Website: apple
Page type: billing-address
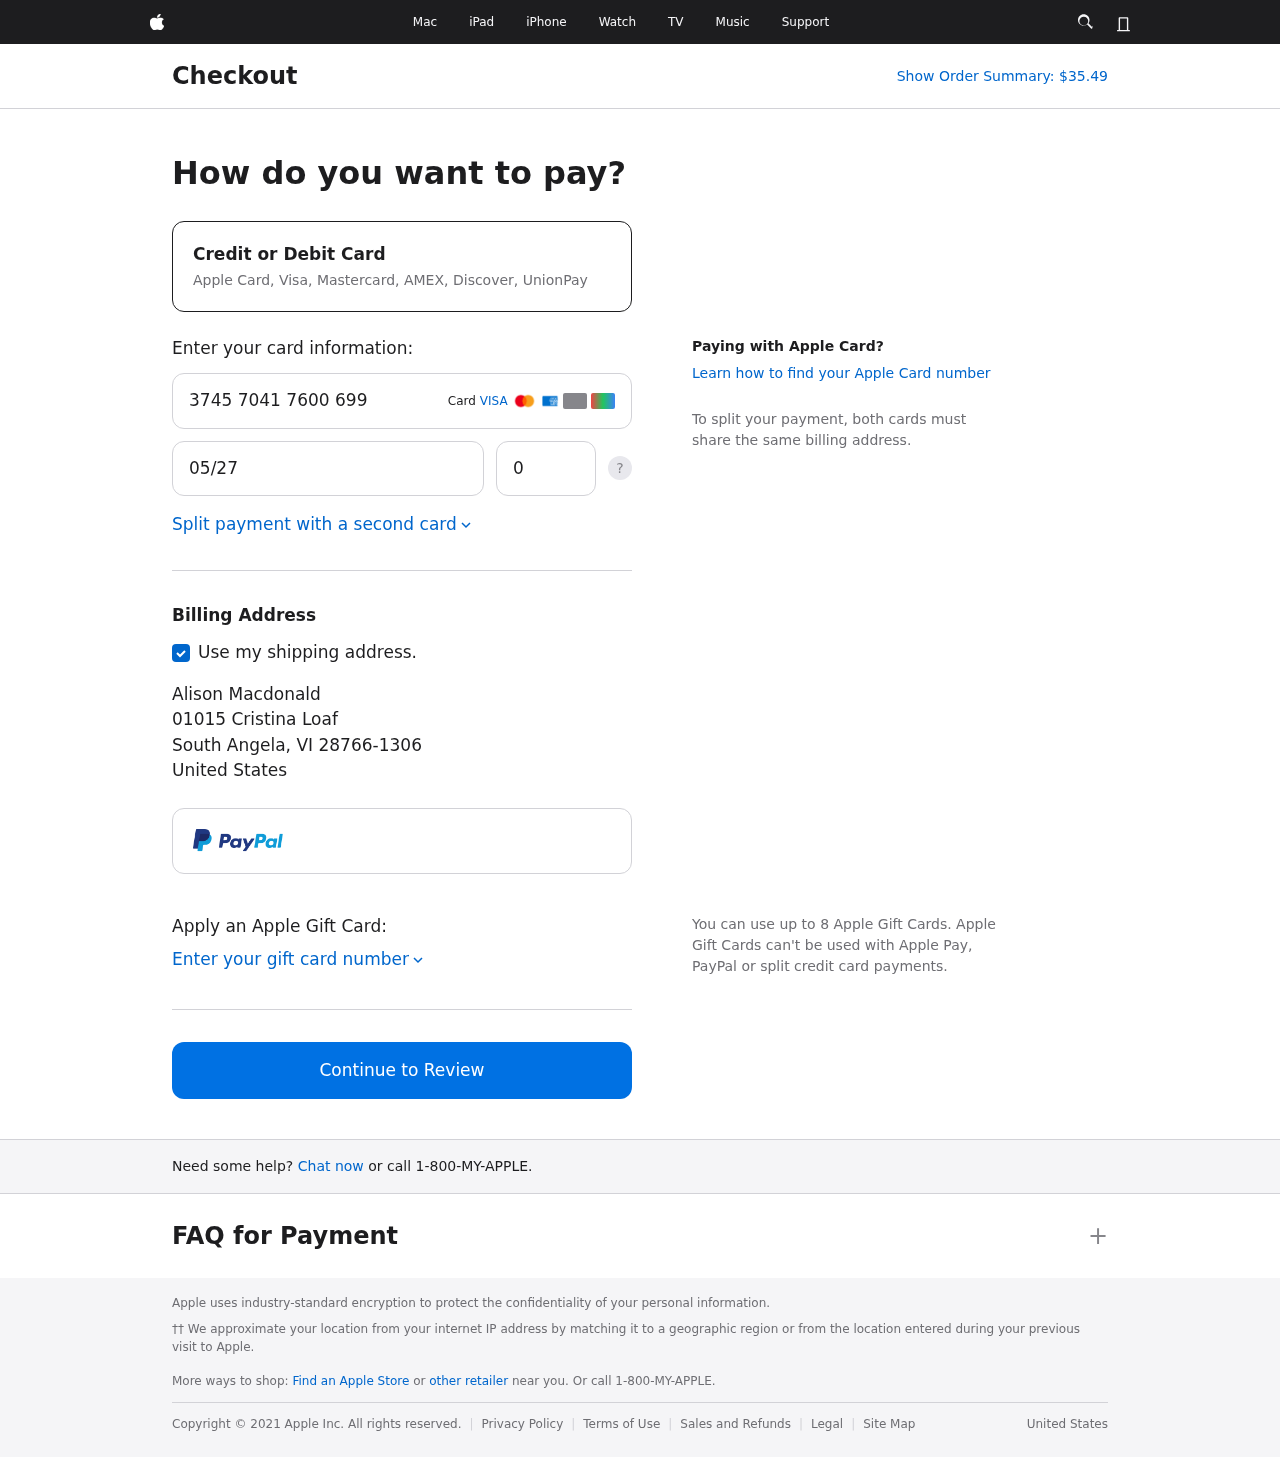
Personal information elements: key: PII_CARD_CVV
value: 0369
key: PII_CARD_EXPIRY
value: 05/27
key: PII_CARD_NUMBER
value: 3745 7041 7600 699
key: PII_CITY
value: South Angela
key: PII_COUNTRY
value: United States
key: PII_FULLNAME
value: Alison Macdonald
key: PII_POSTCODE_FULL
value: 28766-1306
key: PII_STATE_ABBR
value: VI
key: PII_STREET
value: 01015 Cristina Loaf
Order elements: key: ORDER_TOTAL
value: Show Order Summary: $35.49